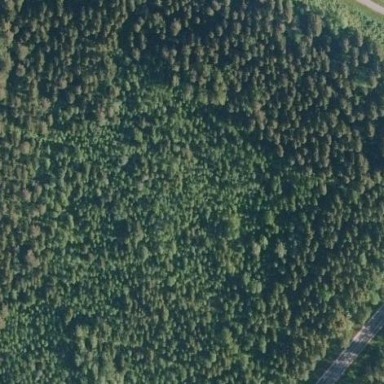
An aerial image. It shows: Serene woodland landscape.